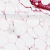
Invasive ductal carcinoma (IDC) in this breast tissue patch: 0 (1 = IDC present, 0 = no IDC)